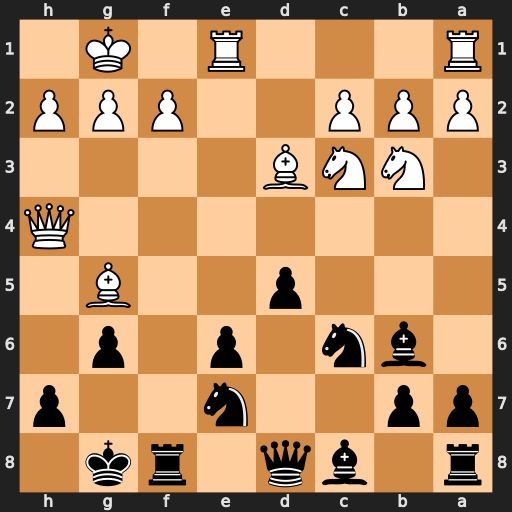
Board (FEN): r1bq1rk1/pp2n2p/1bn1p1p1/3p2B1/7Q/1NNB4/PPP2PPP/R3R1K1
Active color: b
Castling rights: -
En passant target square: -
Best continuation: Bxf2+ Qxf2 Rxf2